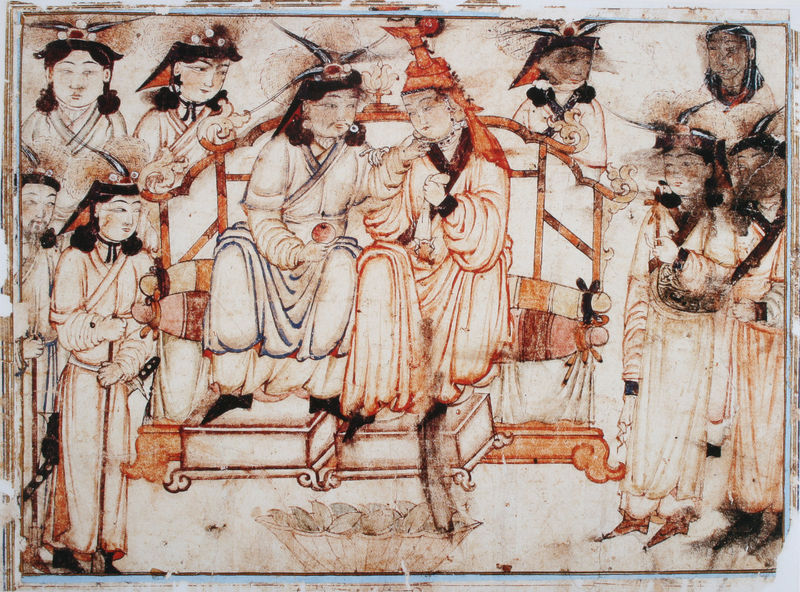
Titel: Khan und Khatun im Gespräch
Standort: Berlin
Institution: Staatsbibliothek Preußischer Kulturbesitz, Orientabteilung
Schlagwörter: blau, blätter, gruppe, mann, weiß, frauen, menschen, ocker, sitzen, braun, frau, grau, hell, hut, hüte, kleider, kopfbedeckungen, mund, männer, orange, schmuck, schwarz, zeichnung, rot, flächig, gespräch, haube, bart, gesichter, kappe, diener, falten, kleidung, knoten, rahmen, schale, sockel, stehen, rückenlehne, spiegel, wache, gewand, gewänder, paar, krone, rosa, kahn, frucht, apfel, kopfbedeckung, füße, japan, liebe, papier, sofa, umarmung, umrisse, lehne, röcke, schuhe, zöpfe, grafik, graphik, linien, bank, schemel, kaiser, kissen, könig, soldaten, thron, polster, bett, stufe, podest, skepsis, orient, umriß, linear, asien, geisha, druck, illustration, schwert, uniform, asiatisch, herrscher, fußbank, zeremonie, darstellung, fürst, chinesisch, china, ehepaar, ehe, hochzeit, königin, fürstin, indien, wachen, schnabelschuhe, dieser, tuschzeichnung, geborgenheit, zeichnunf, trauung, rot blau, fernost, asiate, fürsten, mongolei, mongolen, chinesen, asiaten, gefolgschaft, asiatin, neid, mongolisch, herrscherpaar, dienerschaft, konkubinen, fußbänke, gäaste, umrissen, wüsrste, gefolke, zuneiging, zweisamkeit beschützt